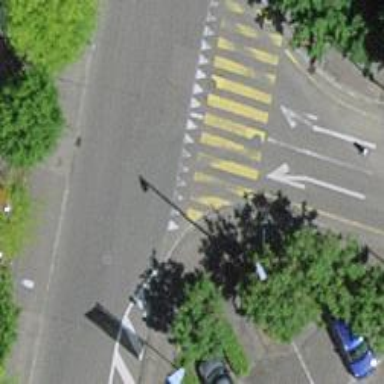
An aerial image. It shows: Uncontrolled zebra crossing on the road.